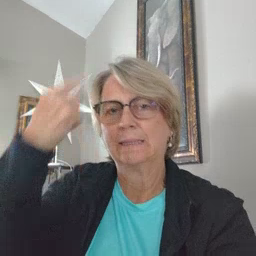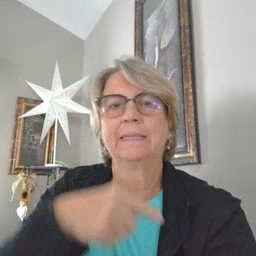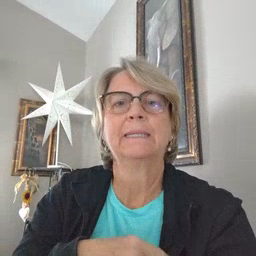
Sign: face